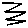
Label: zigzag